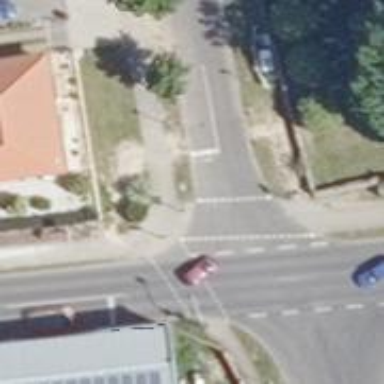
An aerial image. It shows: Road crossing with traffic signals.